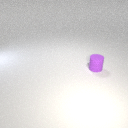
small purple rubber cylinder